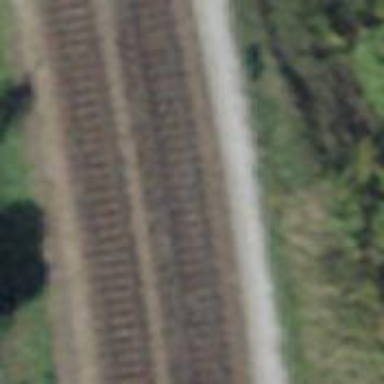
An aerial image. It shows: Single-track railway with electrified contact lines.